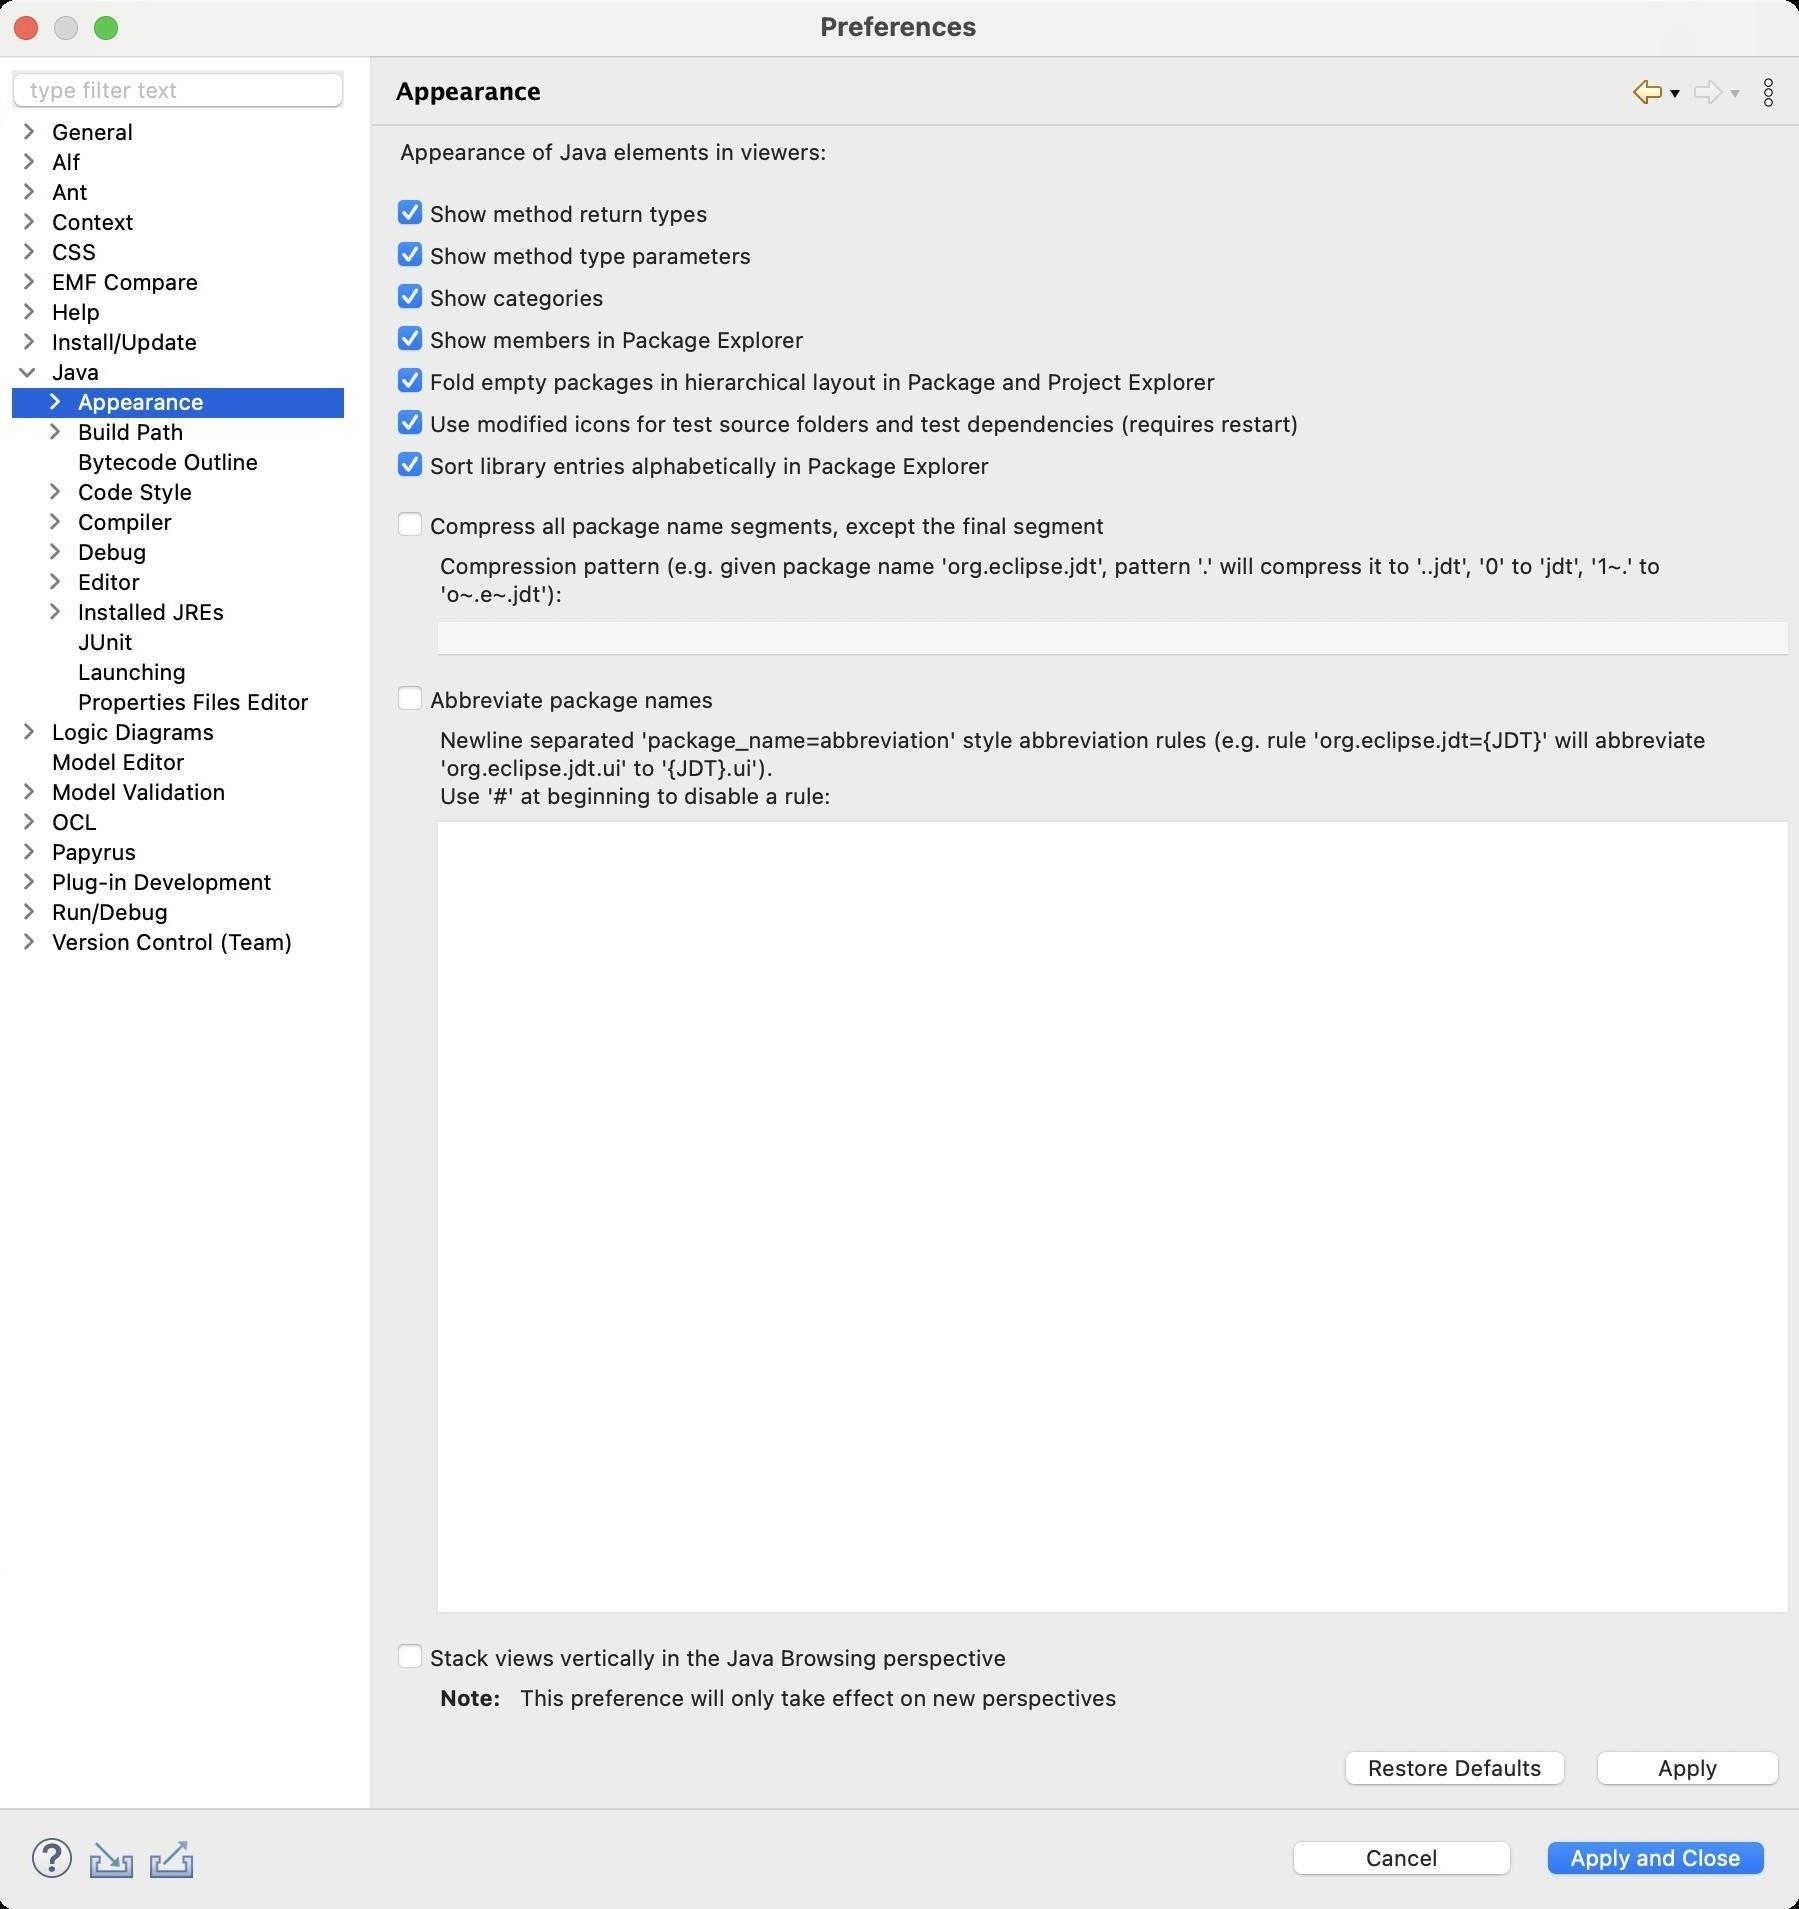
Accessibility tree:
{"name": "Preferences", "role": "AXWindow", "description": null, "role_description": "standard window", "value": null, "position": "480.00;95.00", "size": "901;955", "children": [{"name": "Apply_and_Close", "role": "AXButton", "description": null, "role_description": "button", "value": null, "position": "769.00;917.00", "size": "120;27", "children": []}, {"name": "Cancel", "role": "AXButton", "description": null, "role_description": "button", "value": null, "position": "642.00;917.00", "size": "120;27", "children": []}, {"name": null, "role": "AXToolbar", "description": null, "role_description": "toolbar", "value": null, "position": "12.00;915.00", "size": "90;30", "children": [{"name": "Help", "role": "AXCheckBox", "description": null, "role_description": "checkbox", "value": 0, "position": "12.00;915.00", "size": "30;30", "children": []}, {"name": "Import", "role": "AXButton", "description": null, "role_description": "button", "value": null, "position": "42.00;915.00", "size": "30;30", "children": []}, {"name": "Export", "role": "AXButton", "description": null, "role_description": "button", "value": null, "position": "72.00;915.00", "size": "30;30", "children": []}]}, {"name": null, "role": "AXScrollArea", "description": null, "role_description": "scroll area", "value": null, "position": "199.00;69.00", "size": "697;830", "children": [{"name": "Apply", "role": "AXButton", "description": null, "role_description": "button", "value": null, "position": "794.00;872.00", "size": "102;27", "children": []}, {"name": "Restore_Defaults", "role": "AXButton", "description": null, "role_description": "button", "value": null, "position": "668.00;872.00", "size": "121;27", "children": []}, {"name": null, "role": "AXStaticText", "description": null, "role_description": "text", "value": "This preference will only take effect on new perspectives", "position": "259.00;842.00", "size": "303;14", "children": []}, {"name": null, "role": "AXStaticText", "description": null, "role_description": "text", "value": "Note:", "position": "219.00;842.00", "size": "35;14", "children": []}, {"name": "Stack_views_vertically_in_the_Java_Browsing_perspective", "role": "AXCheckBox", "description": null, "role_description": "checkbox", "value": 0, "position": "199.00;821.00", "size": "697;16", "children": []}, {"name": null, "role": "AXStaticText", "description": null, "role_description": "text", "value": "", "position": "199.00;812.00", "size": "697;4", "children": []}, {"name": null, "role": "AXScrollArea", "description": null, "role_description": "scroll area", "value": null, "position": "219.00;410.00", "size": "677;397", "children": [{"name": null, "role": "AXTextArea", "description": null, "role_description": "text entry area", "value": "", "position": "220.00;411.00", "size": "675;395", "children": []}, {"name": null, "role": "AXScrollBar", "description": null, "role_description": "scroll bar", "value": 0.0, "position": "220.00;790.00", "size": "675;16", "children": []}, {"name": null, "role": "AXScrollBar", "description": null, "role_description": "scroll bar", "value": 0.0, "position": "879.00;411.00", "size": "16;395", "children": []}]}, {"name": null, "role": "AXStaticText", "description": null, "role_description": "text", "value": "Newline separated 'package_name=abbreviation' style abbreviation rules (e.g. rule 'org.eclipse.jdt={JDT}' will abbreviate 'org.eclipse.jdt.ui' to '{JDT}.ui').\nUse '#' at beginning to disable a rule:", "position": "219.00;363.00", "size": "677;42", "children": []}, {"name": "Abbreviate_package_names", "role": "AXCheckBox", "description": null, "role_description": "checkbox", "value": 0, "position": "199.00;342.00", "size": "697;16", "children": []}, {"name": null, "role": "AXStaticText", "description": null, "role_description": "text", "value": "", "position": "199.00;333.00", "size": "697;4", "children": []}, {"name": null, "role": "AXTextField", "description": null, "role_description": "text field", "value": "", "position": "219.00;309.00", "size": "677;19", "children": []}, {"name": null, "role": "AXStaticText", "description": null, "role_description": "text", "value": "Compression pattern (e.g. given package name 'org.eclipse.jdt', pattern '.' will compress it to '..jdt', '0' to 'jdt', '1~.' to 'o~.e~.jdt'):", "position": "219.00;276.00", "size": "677;28", "children": []}, {"name": "Compress_all_package_name_segments,_except_the_final_segment", "role": "AXCheckBox", "description": null, "role_description": "checkbox", "value": 0, "position": "199.00;255.00", "size": "697;16", "children": []}, {"name": null, "role": "AXStaticText", "description": null, "role_description": "text", "value": "", "position": "199.00;246.00", "size": "697;4", "children": []}, {"name": "Sort_library_entries_alphabetically_in_Package_Explorer", "role": "AXCheckBox", "description": null, "role_description": "checkbox", "value": 1, "position": "199.00;225.00", "size": "697;16", "children": []}, {"name": "Use_modified_icons_for_test_source_folders_and_test_dependencies_(requires_restart)", "role": "AXCheckBox", "description": null, "role_description": "checkbox", "value": 1, "position": "199.00;204.00", "size": "697;16", "children": []}, {"name": "Fold_empty_packages_in_hierarchical_layout_in_Package_and_Project_Explorer", "role": "AXCheckBox", "description": null, "role_description": "checkbox", "value": 1, "position": "199.00;183.00", "size": "697;16", "children": []}, {"name": "Show_members_in_Package_Explorer", "role": "AXCheckBox", "description": null, "role_description": "checkbox", "value": 1, "position": "199.00;162.00", "size": "697;16", "children": []}, {"name": "Show_categories", "role": "AXCheckBox", "description": null, "role_description": "checkbox", "value": 1, "position": "199.00;141.00", "size": "697;16", "children": []}, {"name": "Show_method_type_parameters", "role": "AXCheckBox", "description": null, "role_description": "checkbox", "value": 1, "position": "199.00;120.00", "size": "697;16", "children": []}, {"name": "Show_method_return_types", "role": "AXCheckBox", "description": null, "role_description": "checkbox", "value": 1, "position": "199.00;99.00", "size": "697;16", "children": []}, {"name": null, "role": "AXStaticText", "description": null, "role_description": "text", "value": "Appearance of Java elements in viewers:", "position": "199.00;69.00", "size": "697;14", "children": []}]}, {"name": null, "role": "AXToolbar", "description": "", "role_description": "toolbar", "value": null, "position": "814.00;35.00", "size": "82;22", "children": [{"name": "Back_to_Java", "role": "AXMenuButton", "description": null, "role_description": "menu button", "value": null, "position": "814.00;35.00", "size": "22;22", "children": []}, {"name": "Forward", "role": "AXMenuButton", "description": null, "role_description": "menu button", "value": null, "position": "844.00;35.00", "size": "22;22", "children": []}, {"name": "Additional_Dialog_Actions", "role": "AXButton", "description": null, "role_description": "button", "value": null, "position": "874.00;35.00", "size": "22;22", "children": []}]}, {"name": null, "role": "AXStaticText", "description": "", "role_description": "text", "value": "Appearance", "position": "196.00;35.00", "size": "611;21", "children": []}, {"name": null, "role": "AXSplitter", "description": null, "role_description": "splitter", "value": 180, "position": "180.00;28.00", "size": "5;876", "children": []}, {"name": null, "role": "AXScrollArea", "description": null, "role_description": "scroll area", "value": null, "position": "7.00;59.00", "size": "166;845", "children": [{"name": null, "role": "AXOutline", "description": null, "role_description": "outline", "value": null, "position": "7.00;59.00", "size": "166;845", "children": [{"name": null, "role": "AXRow", "description": null, "role_description": "outline row", "value": null, "position": "7.00;59.00", "size": "166;15", "children": [{"name": null, "role": "AXGroup", "description": null, "role_description": "group", "value": null, "position": "7.00;59.00", "size": "149;15", "children": [{"name": null, "role": "AXDisclosureTriangle", "description": null, "role_description": "disclosure triangle", "value": 0, "position": "9.00;59.00", "size": "12;14", "children": []}, {"name": null, "role": "AXStaticText", "description": null, "role_description": "text", "value": "General", "position": "25.00;59.00", "size": "130;14", "children": []}]}]}, {"name": null, "role": "AXRow", "description": null, "role_description": "outline row", "value": null, "position": "7.00;74.00", "size": "166;15", "children": [{"name": null, "role": "AXGroup", "description": null, "role_description": "group", "value": null, "position": "7.00;74.00", "size": "149;15", "children": [{"name": null, "role": "AXDisclosureTriangle", "description": null, "role_description": "disclosure triangle", "value": 0, "position": "9.00;74.00", "size": "12;14", "children": []}, {"name": null, "role": "AXStaticText", "description": null, "role_description": "text", "value": "Alf", "position": "25.00;74.00", "size": "130;14", "children": []}]}]}, {"name": null, "role": "AXRow", "description": null, "role_description": "outline row", "value": null, "position": "7.00;89.00", "size": "166;15", "children": [{"name": null, "role": "AXGroup", "description": null, "role_description": "group", "value": null, "position": "7.00;89.00", "size": "149;15", "children": [{"name": null, "role": "AXDisclosureTriangle", "description": null, "role_description": "disclosure triangle", "value": 0, "position": "9.00;89.00", "size": "12;14", "children": []}, {"name": null, "role": "AXStaticText", "description": null, "role_description": "text", "value": "Ant", "position": "25.00;89.00", "size": "130;14", "children": []}]}]}, {"name": null, "role": "AXRow", "description": null, "role_description": "outline row", "value": null, "position": "7.00;104.00", "size": "166;15", "children": [{"name": null, "role": "AXGroup", "description": null, "role_description": "group", "value": null, "position": "7.00;104.00", "size": "149;15", "children": [{"name": null, "role": "AXDisclosureTriangle", "description": null, "role_description": "disclosure triangle", "value": 0, "position": "9.00;104.00", "size": "12;14", "children": []}, {"name": null, "role": "AXStaticText", "description": null, "role_description": "text", "value": "Context", "position": "25.00;104.00", "size": "130;14", "children": []}]}]}, {"name": null, "role": "AXRow", "description": null, "role_description": "outline row", "value": null, "position": "7.00;119.00", "size": "166;15", "children": [{"name": null, "role": "AXGroup", "description": null, "role_description": "group", "value": null, "position": "7.00;119.00", "size": "149;15", "children": [{"name": null, "role": "AXDisclosureTriangle", "description": null, "role_description": "disclosure triangle", "value": 0, "position": "9.00;119.00", "size": "12;14", "children": []}, {"name": null, "role": "AXStaticText", "description": null, "role_description": "text", "value": "CSS", "position": "25.00;119.00", "size": "130;14", "children": []}]}]}, {"name": null, "role": "AXRow", "description": null, "role_description": "outline row", "value": null, "position": "7.00;134.00", "size": "166;15", "children": [{"name": null, "role": "AXGroup", "description": null, "role_description": "group", "value": null, "position": "7.00;134.00", "size": "149;15", "children": [{"name": null, "role": "AXDisclosureTriangle", "description": null, "role_description": "disclosure triangle", "value": 0, "position": "9.00;134.00", "size": "12;14", "children": []}, {"name": null, "role": "AXStaticText", "description": null, "role_description": "text", "value": "EMF Compare", "position": "25.00;134.00", "size": "130;14", "children": []}]}]}, {"name": null, "role": "AXRow", "description": null, "role_description": "outline row", "value": null, "position": "7.00;149.00", "size": "166;15", "children": [{"name": null, "role": "AXGroup", "description": null, "role_description": "group", "value": null, "position": "7.00;149.00", "size": "149;15", "children": [{"name": null, "role": "AXDisclosureTriangle", "description": null, "role_description": "disclosure triangle", "value": 0, "position": "9.00;149.00", "size": "12;14", "children": []}, {"name": null, "role": "AXStaticText", "description": null, "role_description": "text", "value": "Help", "position": "25.00;149.00", "size": "130;14", "children": []}]}]}, {"name": null, "role": "AXRow", "description": null, "role_description": "outline row", "value": null, "position": "7.00;164.00", "size": "166;15", "children": [{"name": null, "role": "AXGroup", "description": null, "role_description": "group", "value": null, "position": "7.00;164.00", "size": "149;15", "children": [{"name": null, "role": "AXDisclosureTriangle", "description": null, "role_description": "disclosure triangle", "value": 0, "position": "9.00;164.00", "size": "12;14", "children": []}, {"name": null, "role": "AXStaticText", "description": null, "role_description": "text", "value": "Install/Update", "position": "25.00;164.00", "size": "130;14", "children": []}]}]}, {"name": null, "role": "AXRow", "description": null, "role_description": "outline row", "value": null, "position": "7.00;179.00", "size": "166;15", "children": [{"name": null, "role": "AXGroup", "description": null, "role_description": "group", "value": null, "position": "7.00;179.00", "size": "149;15", "children": [{"name": null, "role": "AXDisclosureTriangle", "description": null, "role_description": "disclosure triangle", "value": 1, "position": "9.00;179.00", "size": "12;14", "children": []}, {"name": null, "role": "AXStaticText", "description": null, "role_description": "text", "value": "Java", "position": "25.00;179.00", "size": "130;14", "children": []}]}]}, {"name": null, "role": "AXRow", "description": null, "role_description": "outline row", "value": null, "position": "7.00;194.00", "size": "166;15", "children": [{"name": null, "role": "AXGroup", "description": null, "role_description": "group", "value": null, "position": "7.00;194.00", "size": "149;15", "children": [{"name": null, "role": "AXDisclosureTriangle", "description": null, "role_description": "disclosure triangle", "value": 0, "position": "22.00;194.00", "size": "12;14", "children": []}, {"name": null, "role": "AXStaticText", "description": null, "role_description": "text", "value": "Appearance", "position": "38.00;194.00", "size": "117;14", "children": []}]}]}, {"name": null, "role": "AXRow", "description": null, "role_description": "outline row", "value": null, "position": "7.00;209.00", "size": "166;15", "children": [{"name": null, "role": "AXGroup", "description": null, "role_description": "group", "value": null, "position": "7.00;209.00", "size": "149;15", "children": [{"name": null, "role": "AXDisclosureTriangle", "description": null, "role_description": "disclosure triangle", "value": 0, "position": "22.00;209.00", "size": "12;14", "children": []}, {"name": null, "role": "AXStaticText", "description": null, "role_description": "text", "value": "Build Path", "position": "38.00;209.00", "size": "117;14", "children": []}]}]}, {"name": null, "role": "AXRow", "description": null, "role_description": "outline row", "value": null, "position": "7.00;224.00", "size": "166;15", "children": [{"name": null, "role": "AXStaticText", "description": null, "role_description": "text", "value": "Bytecode Outline", "position": "38.00;224.00", "size": "117;14", "children": []}]}, {"name": null, "role": "AXRow", "description": null, "role_description": "outline row", "value": null, "position": "7.00;239.00", "size": "166;15", "children": [{"name": null, "role": "AXGroup", "description": null, "role_description": "group", "value": null, "position": "7.00;239.00", "size": "149;15", "children": [{"name": null, "role": "AXDisclosureTriangle", "description": null, "role_description": "disclosure triangle", "value": 0, "position": "22.00;239.00", "size": "12;14", "children": []}, {"name": null, "role": "AXStaticText", "description": null, "role_description": "text", "value": "Code Style", "position": "38.00;239.00", "size": "117;14", "children": []}]}]}, {"name": null, "role": "AXRow", "description": null, "role_description": "outline row", "value": null, "position": "7.00;254.00", "size": "166;15", "children": [{"name": null, "role": "AXGroup", "description": null, "role_description": "group", "value": null, "position": "7.00;254.00", "size": "149;15", "children": [{"name": null, "role": "AXDisclosureTriangle", "description": null, "role_description": "disclosure triangle", "value": 0, "position": "22.00;254.00", "size": "12;14", "children": []}, {"name": null, "role": "AXStaticText", "description": null, "role_description": "text", "value": "Compiler", "position": "38.00;254.00", "size": "117;14", "children": []}]}]}, {"name": null, "role": "AXRow", "description": null, "role_description": "outline row", "value": null, "position": "7.00;269.00", "size": "166;15", "children": [{"name": null, "role": "AXGroup", "description": null, "role_description": "group", "value": null, "position": "7.00;269.00", "size": "149;15", "children": [{"name": null, "role": "AXDisclosureTriangle", "description": null, "role_description": "disclosure triangle", "value": 0, "position": "22.00;269.00", "size": "12;14", "children": []}, {"name": null, "role": "AXStaticText", "description": null, "role_description": "text", "value": "Debug", "position": "38.00;269.00", "size": "117;14", "children": []}]}]}, {"name": null, "role": "AXRow", "description": null, "role_description": "outline row", "value": null, "position": "7.00;284.00", "size": "166;15", "children": [{"name": null, "role": "AXGroup", "description": null, "role_description": "group", "value": null, "position": "7.00;284.00", "size": "149;15", "children": [{"name": null, "role": "AXDisclosureTriangle", "description": null, "role_description": "disclosure triangle", "value": 0, "position": "22.00;284.00", "size": "12;14", "children": []}, {"name": null, "role": "AXStaticText", "description": null, "role_description": "text", "value": "Editor", "position": "38.00;284.00", "size": "117;14", "children": []}]}]}, {"name": null, "role": "AXRow", "description": null, "role_description": "outline row", "value": null, "position": "7.00;299.00", "size": "166;15", "children": [{"name": null, "role": "AXGroup", "description": null, "role_description": "group", "value": null, "position": "7.00;299.00", "size": "149;15", "children": [{"name": null, "role": "AXDisclosureTriangle", "description": null, "role_description": "disclosure triangle", "value": 0, "position": "22.00;299.00", "size": "12;14", "children": []}, {"name": null, "role": "AXStaticText", "description": null, "role_description": "text", "value": "Installed JREs", "position": "38.00;299.00", "size": "117;14", "children": []}]}]}, {"name": null, "role": "AXRow", "description": null, "role_description": "outline row", "value": null, "position": "7.00;314.00", "size": "166;15", "children": [{"name": null, "role": "AXStaticText", "description": null, "role_description": "text", "value": "JUnit", "position": "38.00;314.00", "size": "117;14", "children": []}]}, {"name": null, "role": "AXRow", "description": null, "role_description": "outline row", "value": null, "position": "7.00;329.00", "size": "166;15", "children": [{"name": null, "role": "AXStaticText", "description": null, "role_description": "text", "value": "Launching", "position": "38.00;329.00", "size": "117;14", "children": []}]}, {"name": null, "role": "AXRow", "description": null, "role_description": "outline row", "value": null, "position": "7.00;344.00", "size": "166;15", "children": [{"name": null, "role": "AXStaticText", "description": null, "role_description": "text", "value": "Properties Files Editor", "position": "38.00;344.00", "size": "117;14", "children": []}]}, {"name": null, "role": "AXRow", "description": null, "role_description": "outline row", "value": null, "position": "7.00;359.00", "size": "166;15", "children": [{"name": null, "role": "AXGroup", "description": null, "role_description": "group", "value": null, "position": "7.00;359.00", "size": "149;15", "children": [{"name": null, "role": "AXDisclosureTriangle", "description": null, "role_description": "disclosure triangle", "value": 0, "position": "9.00;359.00", "size": "12;14", "children": []}, {"name": null, "role": "AXStaticText", "description": null, "role_description": "text", "value": "Logic Diagrams", "position": "25.00;359.00", "size": "130;14", "children": []}]}]}, {"name": null, "role": "AXRow", "description": null, "role_description": "outline row", "value": null, "position": "7.00;374.00", "size": "166;15", "children": [{"name": null, "role": "AXStaticText", "description": null, "role_description": "text", "value": "Model Editor", "position": "25.00;374.00", "size": "130;14", "children": []}]}, {"name": null, "role": "AXRow", "description": null, "role_description": "outline row", "value": null, "position": "7.00;389.00", "size": "166;15", "children": [{"name": null, "role": "AXGroup", "description": null, "role_description": "group", "value": null, "position": "7.00;389.00", "size": "149;15", "children": [{"name": null, "role": "AXDisclosureTriangle", "description": null, "role_description": "disclosure triangle", "value": 0, "position": "9.00;389.00", "size": "12;14", "children": []}, {"name": null, "role": "AXStaticText", "description": null, "role_description": "text", "value": "Model Validation", "position": "25.00;389.00", "size": "130;14", "children": []}]}]}, {"name": null, "role": "AXRow", "description": null, "role_description": "outline row", "value": null, "position": "7.00;404.00", "size": "166;15", "children": [{"name": null, "role": "AXGroup", "description": null, "role_description": "group", "value": null, "position": "7.00;404.00", "size": "149;15", "children": [{"name": null, "role": "AXDisclosureTriangle", "description": null, "role_description": "disclosure triangle", "value": 0, "position": "9.00;404.00", "size": "12;14", "children": []}, {"name": null, "role": "AXStaticText", "description": null, "role_description": "text", "value": "OCL", "position": "25.00;404.00", "size": "130;14", "children": []}]}]}, {"name": null, "role": "AXRow", "description": null, "role_description": "outline row", "value": null, "position": "7.00;419.00", "size": "166;15", "children": [{"name": null, "role": "AXGroup", "description": null, "role_description": "group", "value": null, "position": "7.00;419.00", "size": "149;15", "children": [{"name": null, "role": "AXDisclosureTriangle", "description": null, "role_description": "disclosure triangle", "value": 0, "position": "9.00;419.00", "size": "12;14", "children": []}, {"name": null, "role": "AXStaticText", "description": null, "role_description": "text", "value": "Papyrus", "position": "25.00;419.00", "size": "130;14", "children": []}]}]}, {"name": null, "role": "AXRow", "description": null, "role_description": "outline row", "value": null, "position": "7.00;434.00", "size": "166;15", "children": [{"name": null, "role": "AXGroup", "description": null, "role_description": "group", "value": null, "position": "7.00;434.00", "size": "149;15", "children": [{"name": null, "role": "AXDisclosureTriangle", "description": null, "role_description": "disclosure triangle", "value": 0, "position": "9.00;434.00", "size": "12;14", "children": []}, {"name": null, "role": "AXStaticText", "description": null, "role_description": "text", "value": "Plug-in Development", "position": "25.00;434.00", "size": "130;14", "children": []}]}]}, {"name": null, "role": "AXRow", "description": null, "role_description": "outline row", "value": null, "position": "7.00;449.00", "size": "166;15", "children": [{"name": null, "role": "AXGroup", "description": null, "role_description": "group", "value": null, "position": "7.00;449.00", "size": "149;15", "children": [{"name": null, "role": "AXDisclosureTriangle", "description": null, "role_description": "disclosure triangle", "value": 0, "position": "9.00;449.00", "size": "12;14", "children": []}, {"name": null, "role": "AXStaticText", "description": null, "role_description": "text", "value": "Run/Debug", "position": "25.00;449.00", "size": "130;14", "children": []}]}]}, {"name": null, "role": "AXRow", "description": null, "role_description": "outline row", "value": null, "position": "7.00;464.00", "size": "166;15", "children": [{"name": null, "role": "AXGroup", "description": null, "role_description": "group", "value": null, "position": "7.00;464.00", "size": "149;15", "children": [{"name": null, "role": "AXDisclosureTriangle", "description": null, "role_description": "disclosure triangle", "value": 0, "position": "9.00;464.00", "size": "12;14", "children": []}, {"name": null, "role": "AXStaticText", "description": null, "role_description": "text", "value": "Version Control (Team)", "position": "25.00;464.00", "size": "130;14", "children": []}]}]}, {"name": null, "role": "AXColumn", "description": null, "role_description": "column", "value": null, "position": "7.00;59.00", "size": "149;845", "children": []}]}]}, {"name": "type_filter_text", "role": "AXTextField", "description": null, "role_description": "search text field", "value": "", "position": "7.00;35.00", "size": "166;19", "children": []}, {"name": null, "role": "AXButton", "description": null, "role_description": "close button", "value": null, "position": "7.00;6.00", "size": "14;16", "children": []}, {"name": null, "role": "AXButton", "description": null, "role_description": "zoom button", "value": null, "position": "47.00;6.00", "size": "14;16", "children": [{"name": null, "role": "AXGroup", "description": null, "role_description": "group", "value": null, "position": "47.00;6.00", "size": "14;16", "children": [{"name": null, "role": "AXGroup", "description": null, "role_description": "group", "value": null, "position": "47.00;6.00", "size": "14;16", "children": []}]}]}, {"name": null, "role": "AXButton", "description": null, "role_description": "minimize button", "value": null, "position": "27.00;6.00", "size": "14;16", "children": []}, {"name": null, "role": "AXStaticText", "description": null, "role_description": "text", "value": "Preferences", "position": "409.00;5.00", "size": "83;16", "children": []}]}